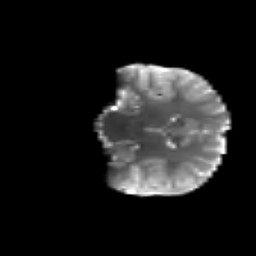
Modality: T2w
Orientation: coronal
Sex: male
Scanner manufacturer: siemens
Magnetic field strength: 3 T
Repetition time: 5 s
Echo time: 0.071 s